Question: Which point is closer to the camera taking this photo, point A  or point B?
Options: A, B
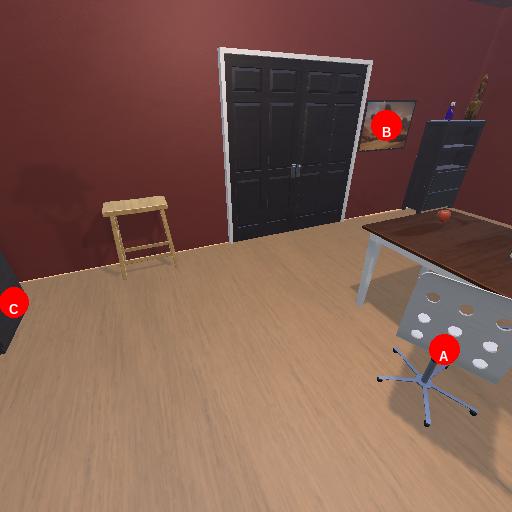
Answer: A